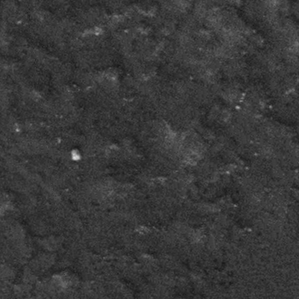
Label: frost